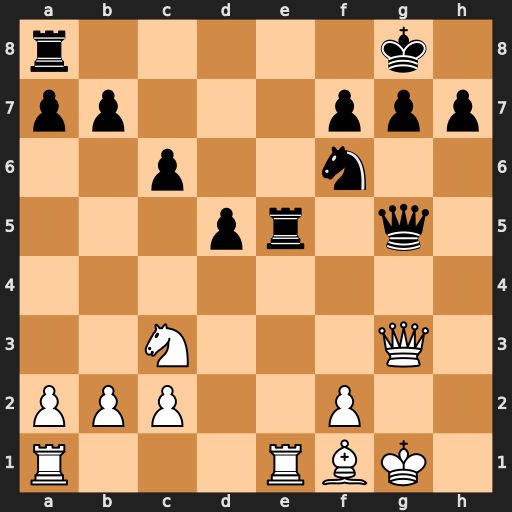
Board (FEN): r5k1/pp3ppp/2p2n2/3pr1q1/8/2N3Q1/PPP2P2/R3RBK1
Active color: w
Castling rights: -
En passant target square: -
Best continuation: Rxe5 Qxg3+ fxg3